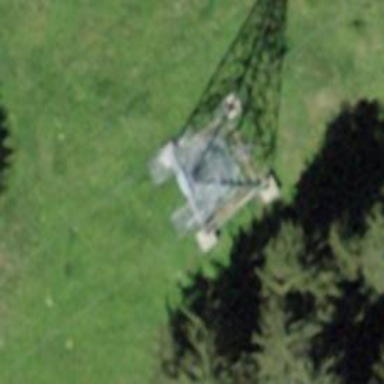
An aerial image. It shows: Pylon used for aerialway.